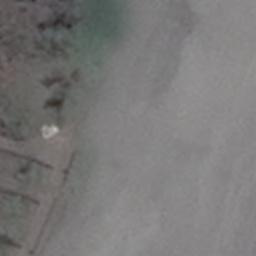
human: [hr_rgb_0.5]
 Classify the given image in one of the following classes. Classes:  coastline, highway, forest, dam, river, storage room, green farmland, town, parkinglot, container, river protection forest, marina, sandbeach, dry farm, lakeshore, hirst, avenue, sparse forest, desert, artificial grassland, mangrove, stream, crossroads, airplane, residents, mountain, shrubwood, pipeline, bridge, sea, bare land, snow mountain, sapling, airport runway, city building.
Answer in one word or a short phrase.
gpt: sandbeach